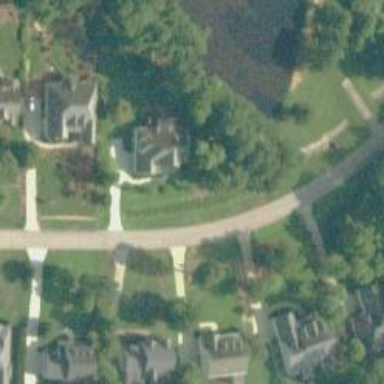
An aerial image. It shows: Residential road.